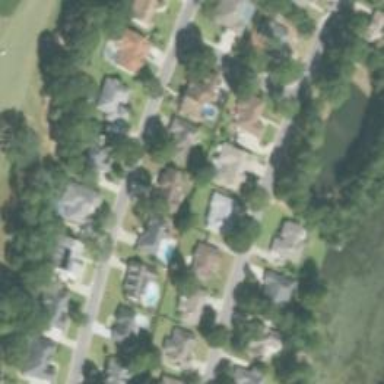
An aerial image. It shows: Neighborhood.